Field crop: maize
Growth stage: 2
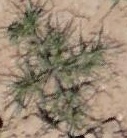
Species: salsola